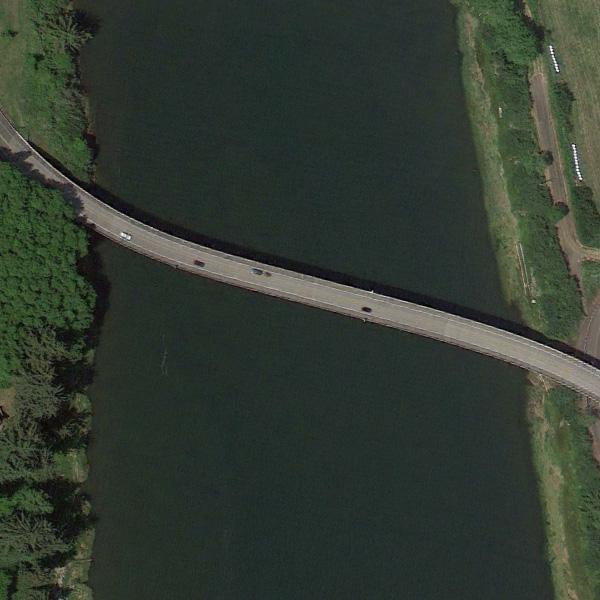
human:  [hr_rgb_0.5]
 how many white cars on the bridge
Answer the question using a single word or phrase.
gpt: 1